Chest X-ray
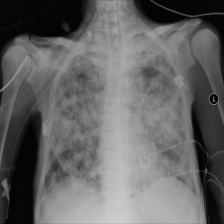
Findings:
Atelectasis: negative
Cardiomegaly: negative
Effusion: negative
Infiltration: negative
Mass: negative
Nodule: positive
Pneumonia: negative
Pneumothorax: negative
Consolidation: negative
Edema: negative
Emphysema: negative
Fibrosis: negative
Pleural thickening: negative
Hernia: negative